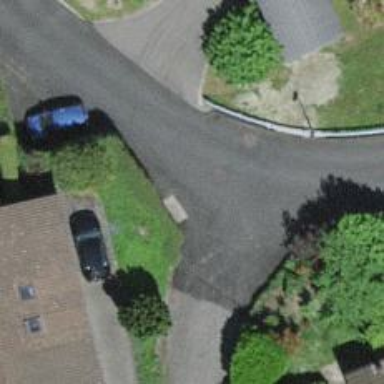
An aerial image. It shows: Living street.